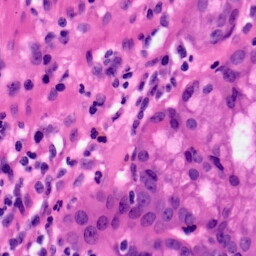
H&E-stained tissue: Pancreatic